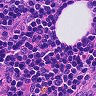
Metastatic tissue present: no